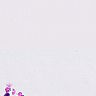
Metastatic tissue present: no